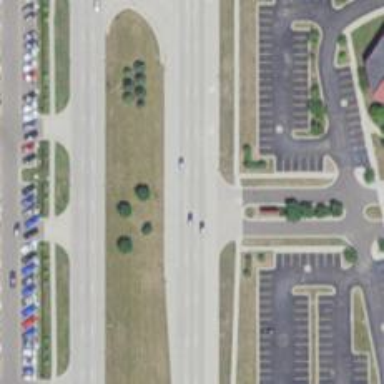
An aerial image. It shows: Primary highway.